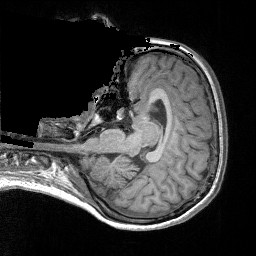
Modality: T1w
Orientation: axial